Question: I'm trying to do multi page application for android with PhoneGap,jQuery-mobile...
but i get that my pages @statify@ (don't know how it's called) -
what can be wrong??
i used this tutorial: <URL>
here is my code.
'''
<!DOCTYPE HTML>
<html>
<head>
<script type="text/javascript" charset="utf-8" src="js/cordova-1.5.0.js"></script>
<script src="js/jquery-1.7.2.min.js"></script>
<script src="js/jquery.mobile-1.0.1.min.js"></script>
<link rel="stylesheet" href="css/jquery.mobile-1.0.1.css" />
<link rel="stylesheet" href="css/style.css" />
<script>
$('#greengamebtn').live('tap',function(event) {
$('#textpage1').removeClass('red').addClass("green");
});
$('#redgamebtn').live('tap',function(event) {
$('#textpage1').removeClass('green').addClass("red");
});
$('#exitgamebtn').live('tap',function(event) {
navigator.app.exitApp();
});
</script>
</head>
<body>
<div data-role="page" id="page1" data-theme="a">
<div data-role="header">
<h1><p class="red" id="textpage1">PAGE 1</p></h1>
</div>
<div data-role="content">
<div data-role="button" id="redgamebtn" "><h2> RED</h2></div>
<div data-role="button" id="greengamebtn" "><h2> GREEN</h2></div>
</div>
</div>
<div page-role="page" id="page2" data-theme="b">
<div data-role="header">
<h1><p class="red" id="textpage2">PAGE 2</p></h1>
</div>
<div data-role="content">
<div data-role="button" id="exitgamebtn" "><h2> Exit game</h2></div>
</div>
</div>
</body>
</html>
'''
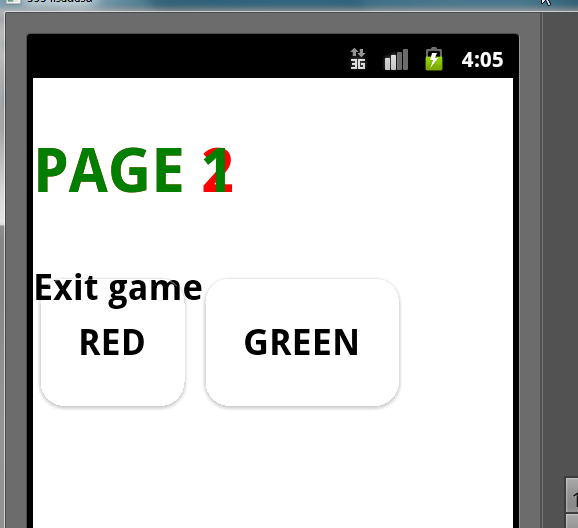
Answer: It looks like from the screenshot that the JQM library is not loaded. Just to see if I'm right try replacing
'''
<script src="js/jquery-1.7.2.min.js"></script>
<script src="js/jquery.mobile-1.0.1.min.js"></script>
<link rel="stylesheet" href="css/jquery.mobile-1.0.1.css" />
'''
with this
'''
<link rel="stylesheet" href="http://code.jquery.com/mobile/1.0.1/jquery.mobile-1.0.1.min.css" />
<script src="http://code.jquery.com/jquery-1.6.4.min.js"></script>
<script src="http://code.jquery.com/mobile/1.0.1/jquery.mobile-1.0.1.min.js"></script>
'''
I'm not sure if this matters but notice that I used JQuery 1.6.4. That is the recommended version to use with JQM 1.0.1. If that works then check your paths and try again. I hope this helps!